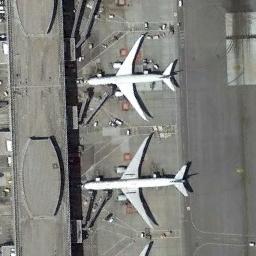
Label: airplane